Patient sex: M
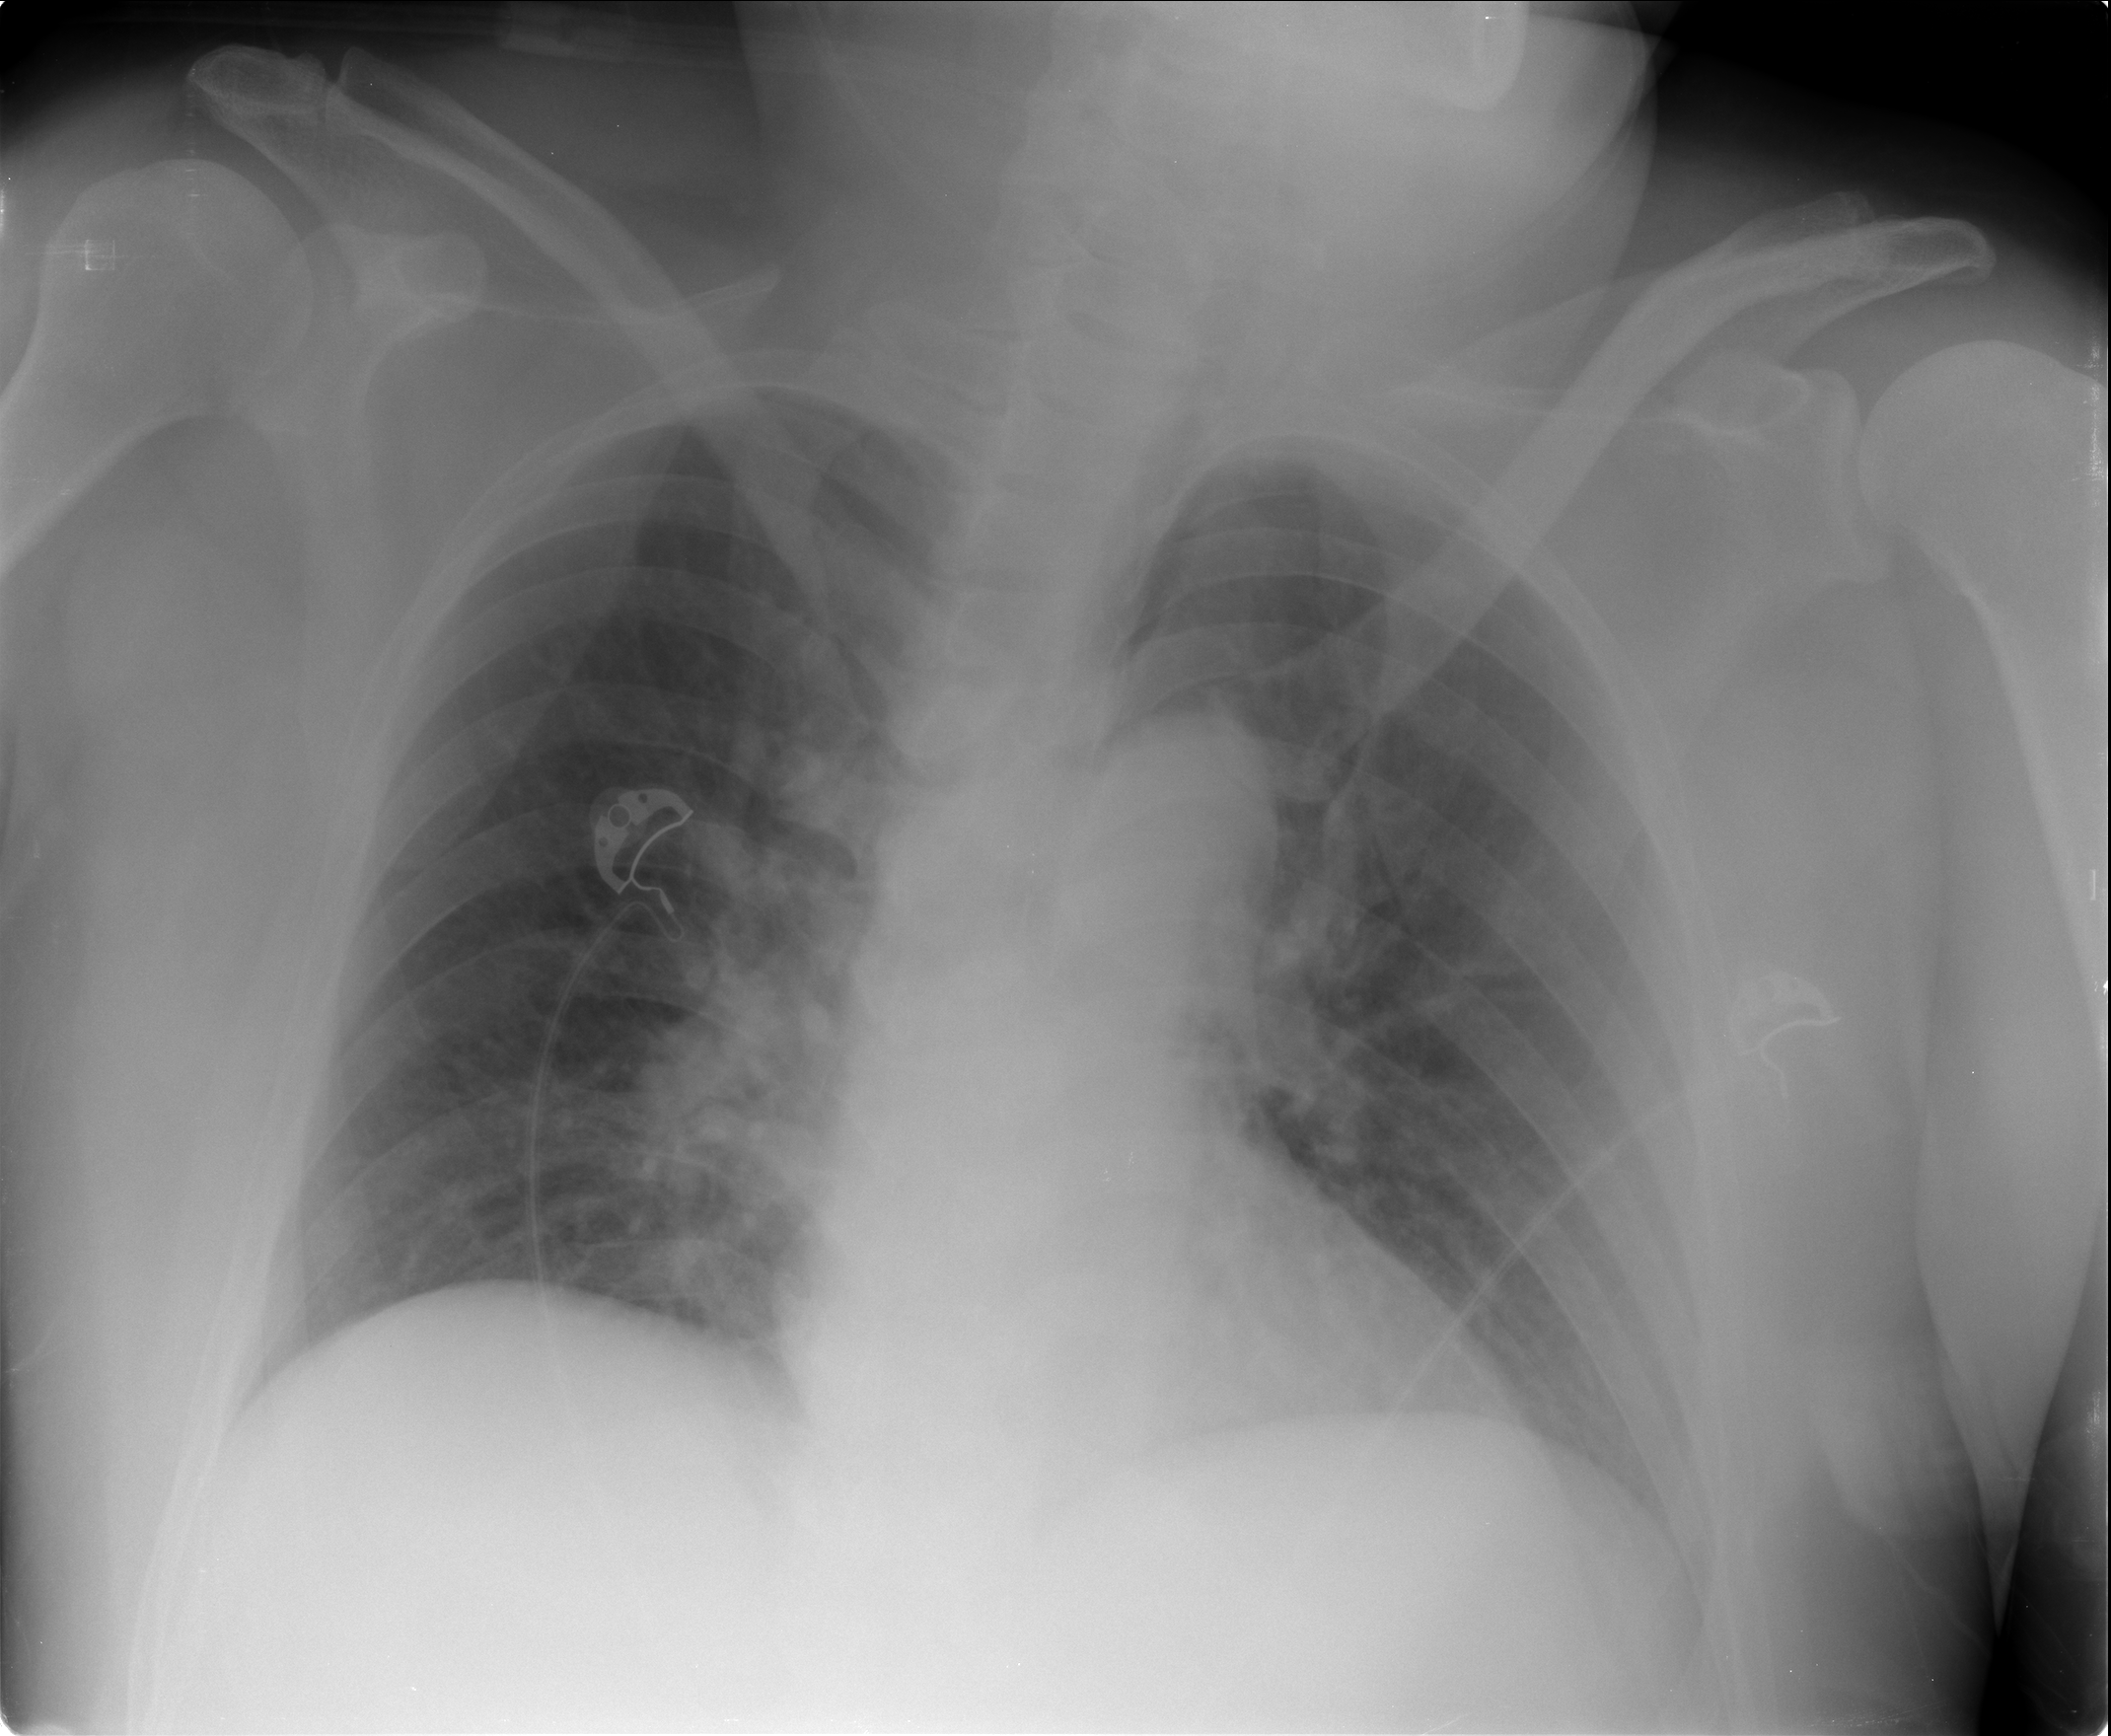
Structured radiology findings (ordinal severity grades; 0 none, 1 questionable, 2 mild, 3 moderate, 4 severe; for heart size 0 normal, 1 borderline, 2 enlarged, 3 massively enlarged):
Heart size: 0
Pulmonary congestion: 1
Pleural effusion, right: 0
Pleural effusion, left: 0
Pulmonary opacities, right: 0
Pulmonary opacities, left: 0
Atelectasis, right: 0
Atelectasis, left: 0